Question: I am new to android application.
i have downloaded Android Studio from <URL>
I just created one project and click on run button.
but it just keep showing me from past 2 hours
what should i do now ??
is there any step by step instruction that i can follow?

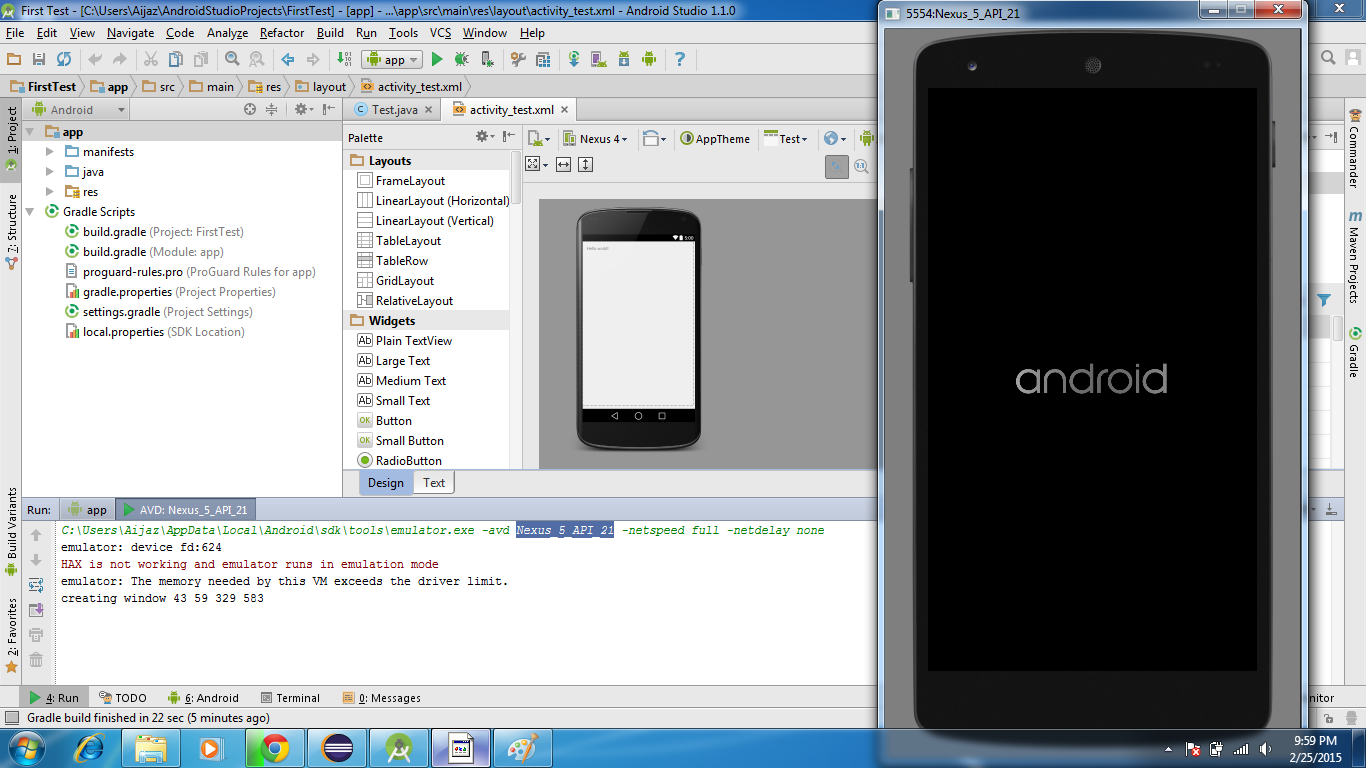
Answer: This is usual, there are some tricks to avoid this, see this <URL>, and i use BlueStack for debugging. it's better than anything.